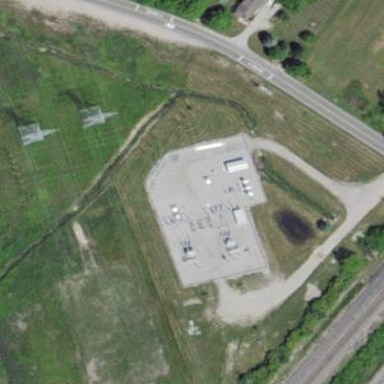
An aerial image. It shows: Fenced power substation at the transmission level.